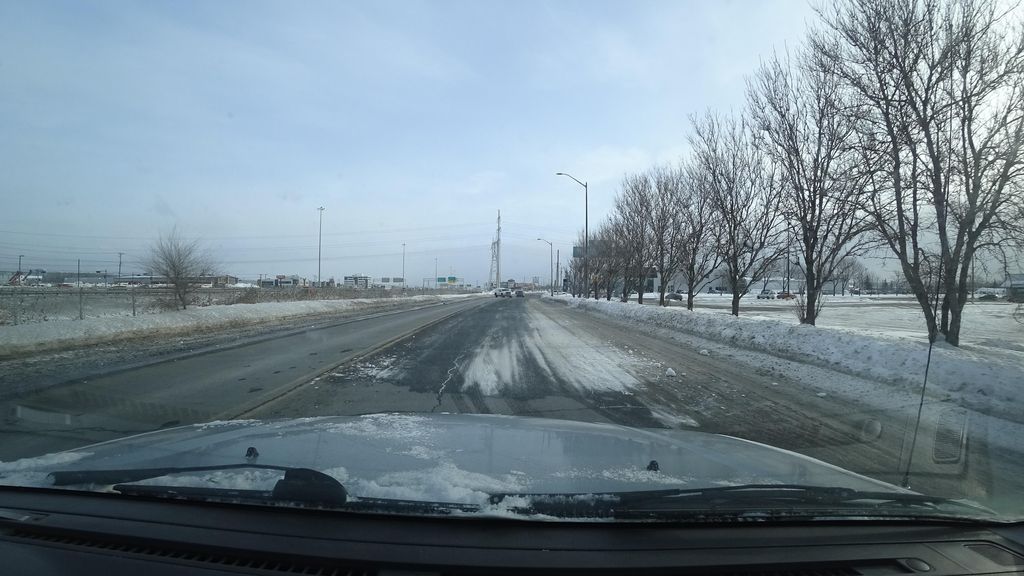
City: quebec_city